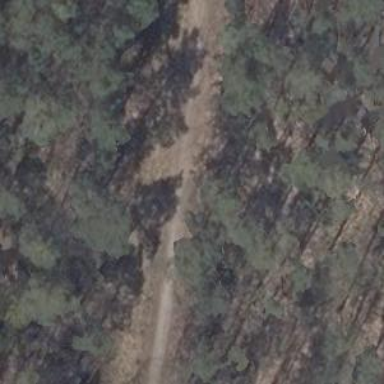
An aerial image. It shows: Dirt track road with grade 4 tracktype.